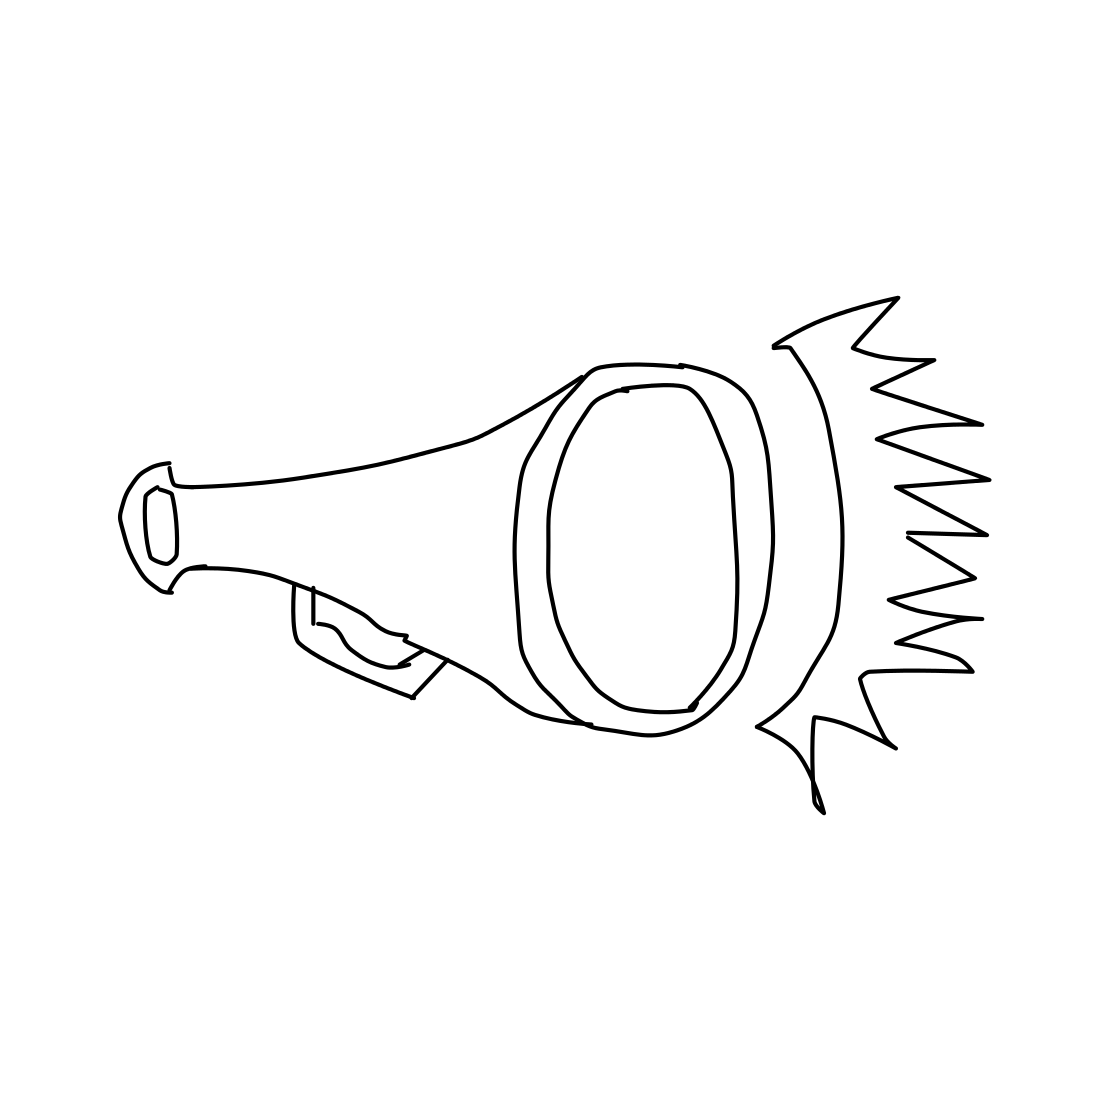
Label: megaphone